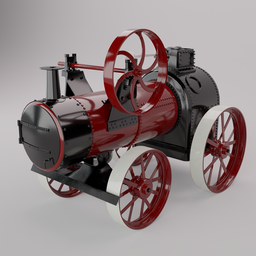
Label: mechanical